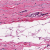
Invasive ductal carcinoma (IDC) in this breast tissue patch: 0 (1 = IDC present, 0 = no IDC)